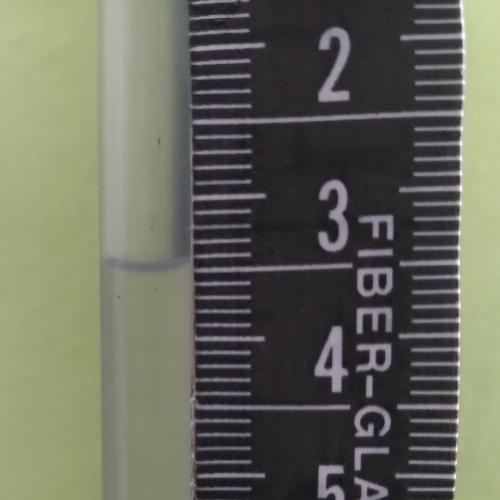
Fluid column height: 3.5 cm